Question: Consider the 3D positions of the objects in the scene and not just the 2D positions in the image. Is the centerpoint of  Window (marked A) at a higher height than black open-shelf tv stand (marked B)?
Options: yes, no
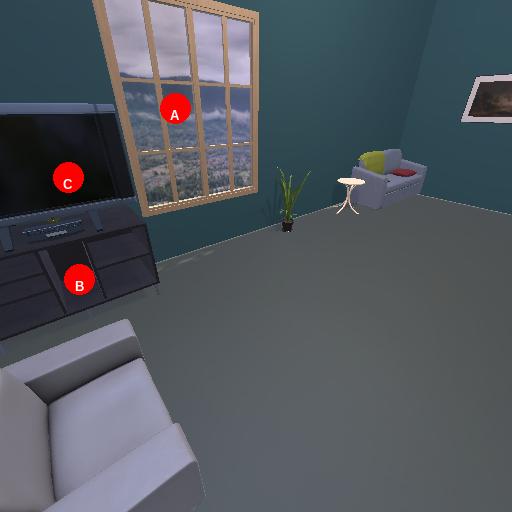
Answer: yes